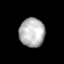
Tissue: prostate
Cell type: T cells
Senescence score: 0.3602
Nuclear area (px): 719
Mean DAPI intensity: 181.445